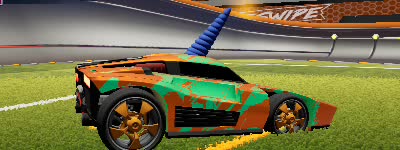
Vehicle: breakout